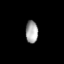
Tissue: lung
Cell type: Epithelial cells
Senescence score: 0.1609
Nuclear area (px): 279
Mean DAPI intensity: 159.534